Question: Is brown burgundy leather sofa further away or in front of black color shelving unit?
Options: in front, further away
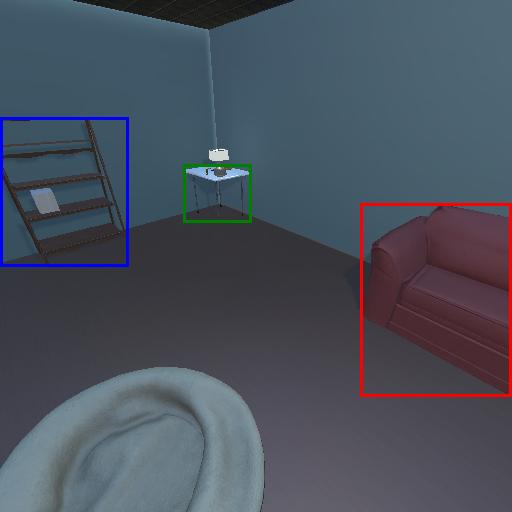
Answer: in front